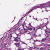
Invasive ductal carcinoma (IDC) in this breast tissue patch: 1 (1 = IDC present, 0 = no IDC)